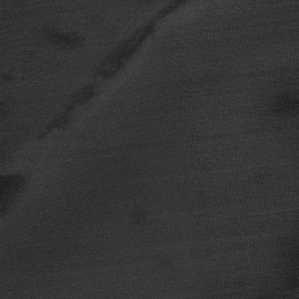
Label: frost